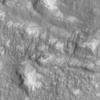
Label: not_dusty